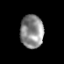
Tissue: prostate
Cell type: T cells
Senescence score: 0.2848
Nuclear area (px): 752
Mean DAPI intensity: 139.68